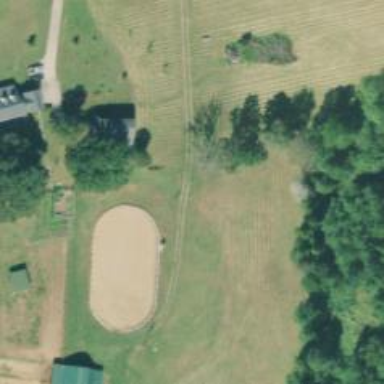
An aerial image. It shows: Driveway.